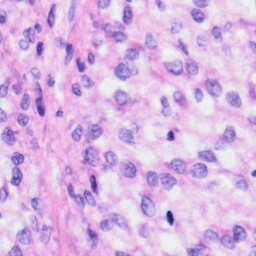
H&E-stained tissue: Liver